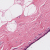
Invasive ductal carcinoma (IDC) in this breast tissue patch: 0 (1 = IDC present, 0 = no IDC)